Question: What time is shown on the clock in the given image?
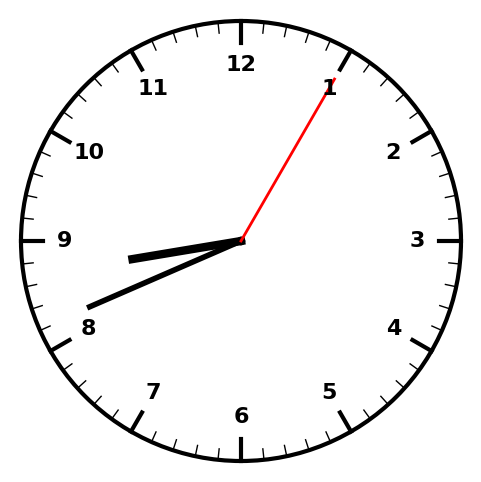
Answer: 08:41:05